Question: I have developed one school app which communicates with ERP developed in .net. I am facing issue in some latest devices on which my apk gets installed but app is not allowing user to logged in with student. But if I logged in with same student on another device app allows user to logged in. I am seriously not getting this issue.

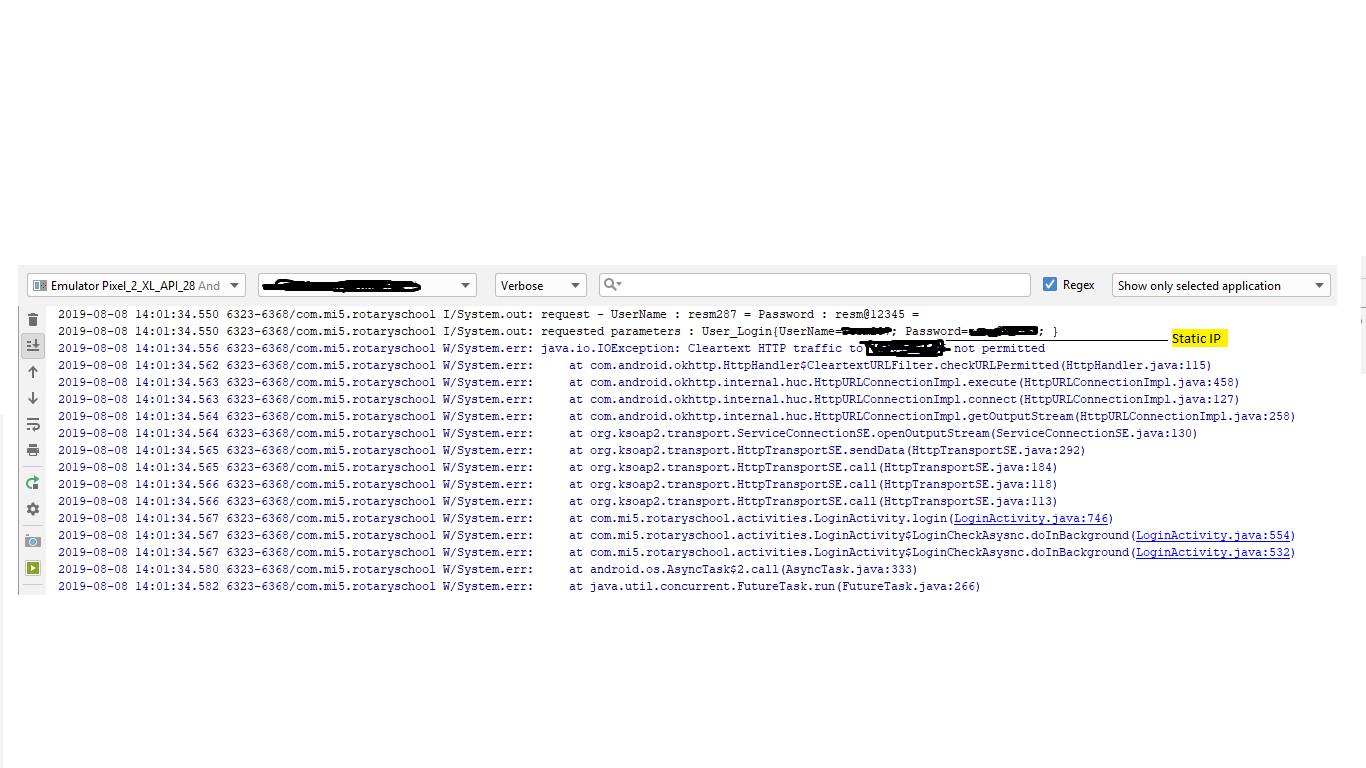
Answer: I cant place your exact problem although. I had this same issue with devices that are using android pie hope this is your issue as well if you are using http instead of https in the api calls devices running android pie shows this login problem.So my solution for this problem is create a resource directory inside your res folder choose the resource type as xml and inside that folder create an xml resource file and name it as network_security_config insert the following code to that xml resource file
'''
<?xml version="1.0" encoding="utf-8"?>
<network-security-config>
<domain-config cleartextTrafficPermitted="true">
<domain includeSubdomains="true">www.example.com</domain>
<domain includeSubdomains="true">http://example.com</domain>
<domain includeSubdomains="true">example.com</domain>
</domain-config>
</network-security-config>
'''
and insert the following lines to your manifest inside the application tag
'''
android:networkSecurityConfig="@xml/network_security_config"
android:usesCleartextTraffic="true"
'''
hope this solves your problem